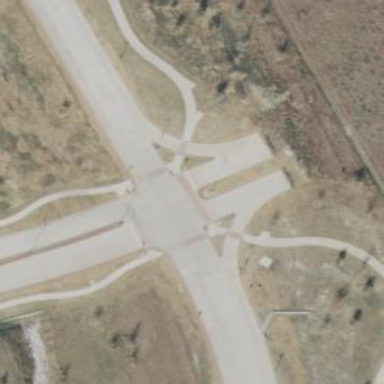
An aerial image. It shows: Tertiary link road.